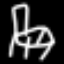
Label: chair